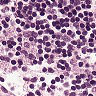
Metastatic tissue present: no